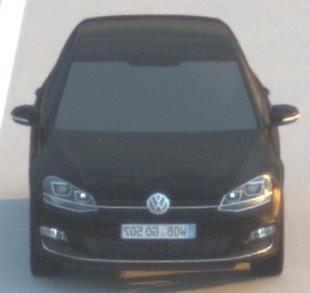
Make: VW
Model: Golf 1.2 TSI BMT
Detailed model: Golf (VII)
Model produced from: 2012/11
Model produced until: 2014/05
Doors: 3
Color: black
Road condition: dry road
Daytime: sunrise or sunset
Contrast: medium contrast